Question: I have an array of objects in my controller, paginated by Kaminari:
'''
@pics = Pic.page(params[:page]).per(12).order(sort_column)
'''
I render each new set of 12 pics on the same page with an AJAX request, for a manual infinite scroll effect. The 'sort_column' bit sorts the pics according to 'most_viewed' attribute within the object.
My problem - sometimes, when there are a number of pics with the same 'most_viewed' attribute, - i.e. there are 10 images with "20" as their most_viewed value - I will get repeated objects when the new set of 12 is revealed with the AJAX request.
Here's an example of what I mean... I've clicked the "load more" (i've left it in to demonstrate), and there are objects repeated when the new batch loads.

Any help would be much appreciated. Thanks in advance.
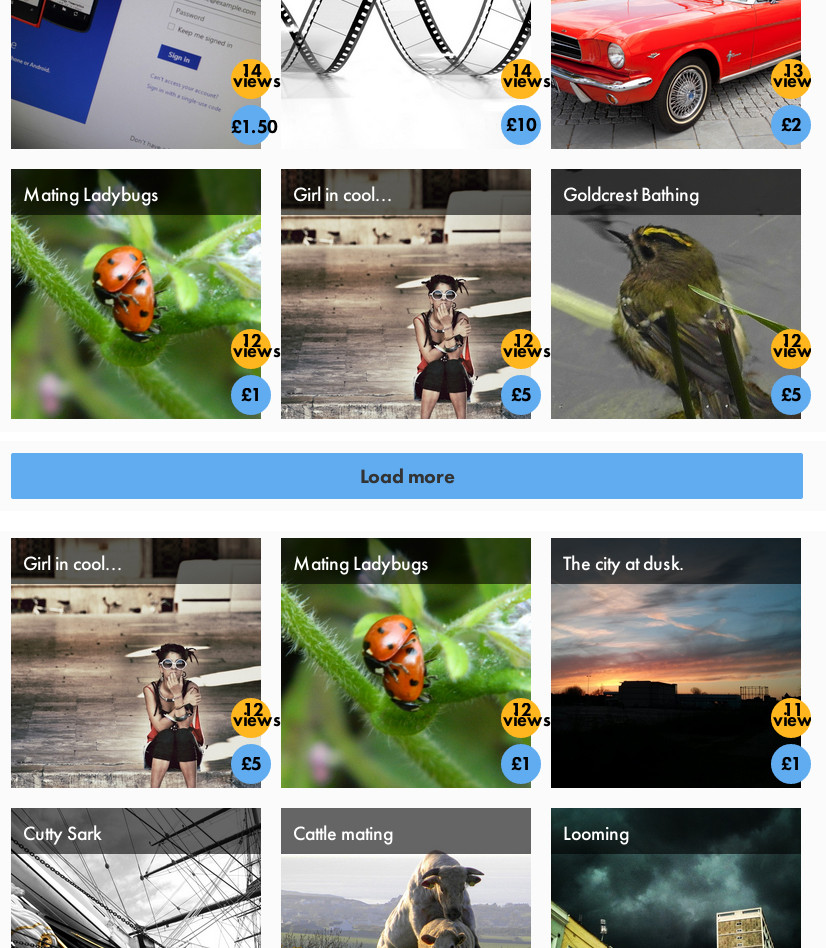
Answer: You have to order on count AND another column ('id' would be the best), in this way SQL will returns a list that will not change (because right now SQL does not know what to do if X records have the same count).
You can change '.order(sort_column)' to '.order("#{sort_column} ASC, id ASC")', and it should work.